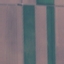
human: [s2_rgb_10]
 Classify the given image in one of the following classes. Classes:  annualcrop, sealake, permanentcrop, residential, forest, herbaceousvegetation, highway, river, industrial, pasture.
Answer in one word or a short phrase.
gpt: AnnualCrop